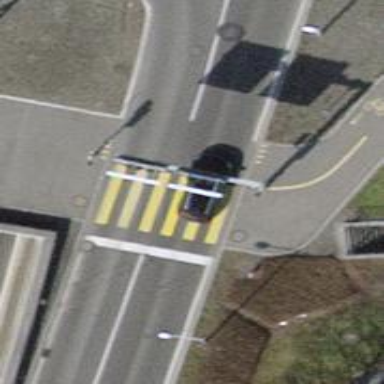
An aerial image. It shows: Road with traffic signals for signaling.